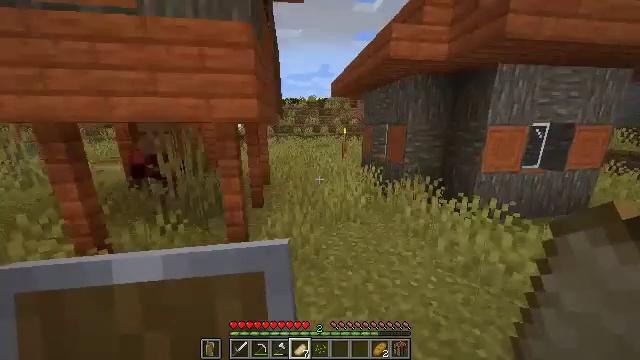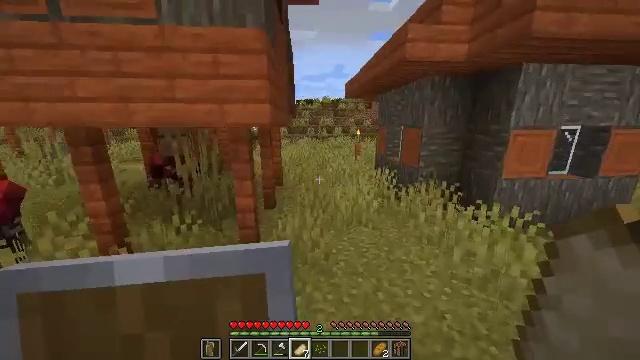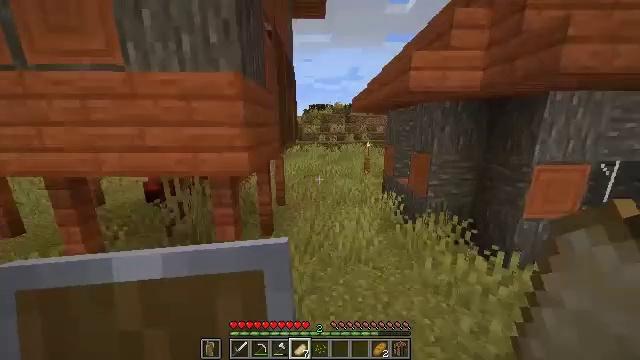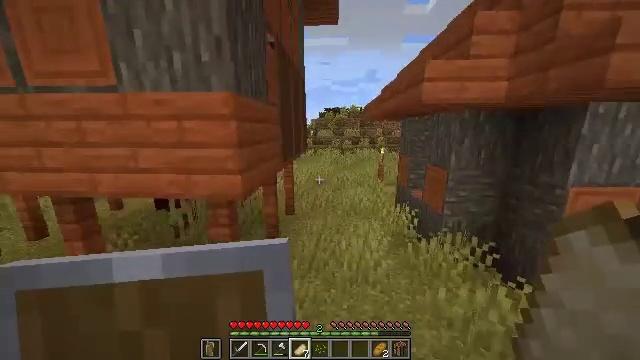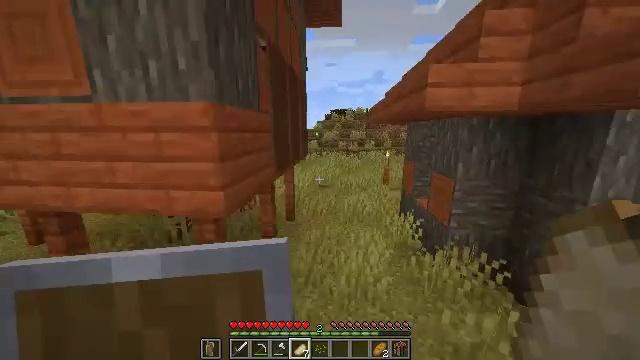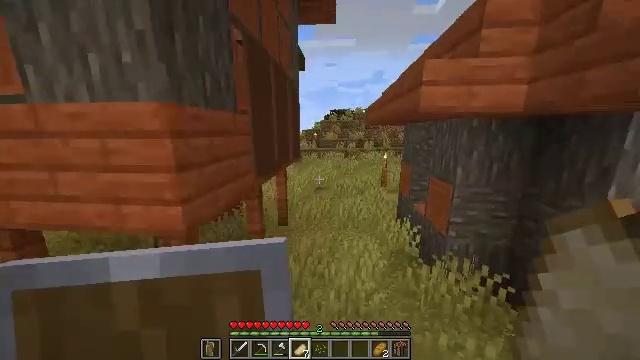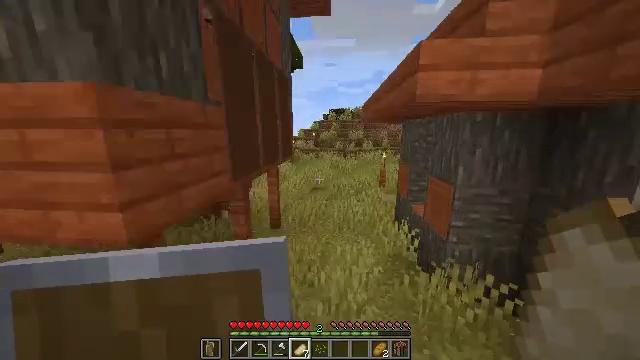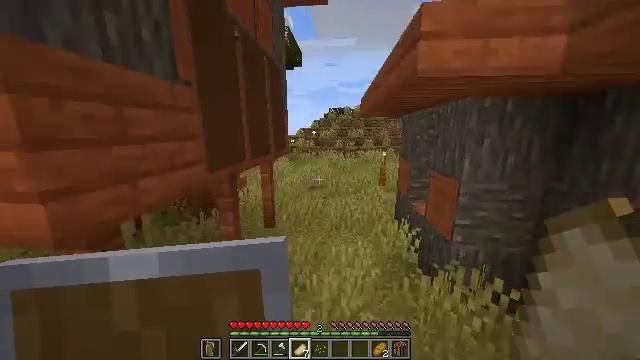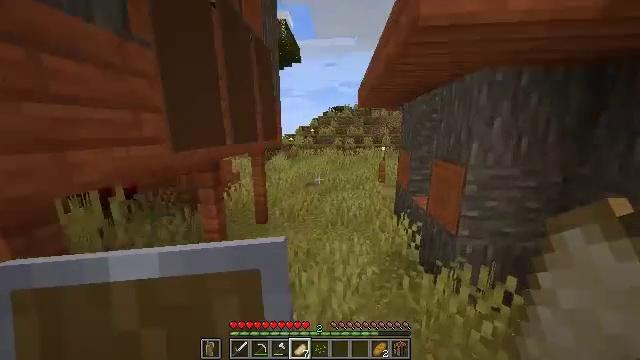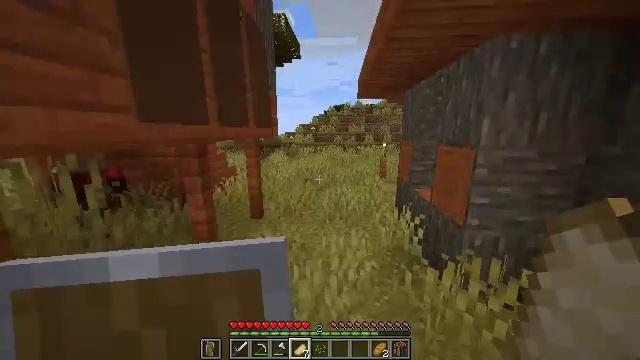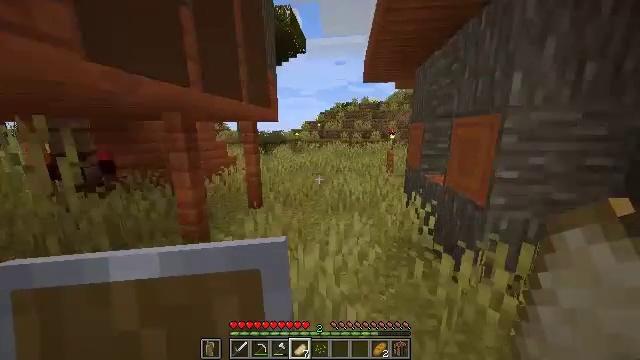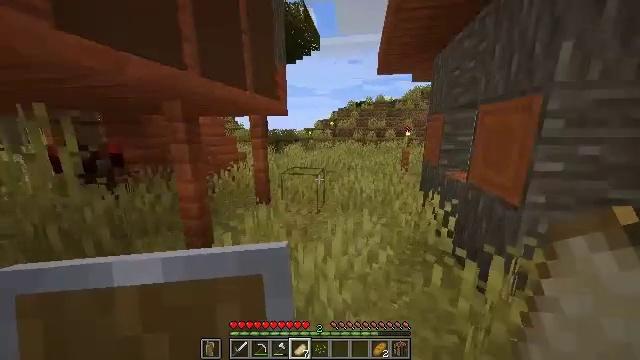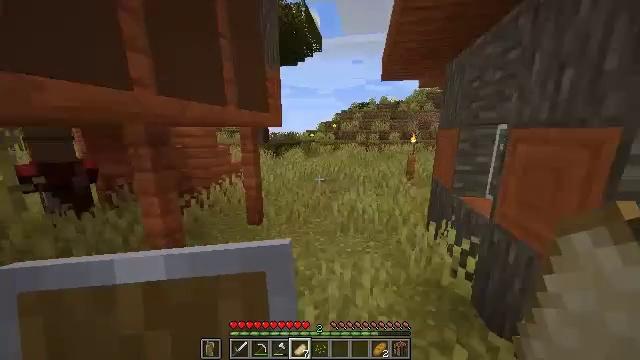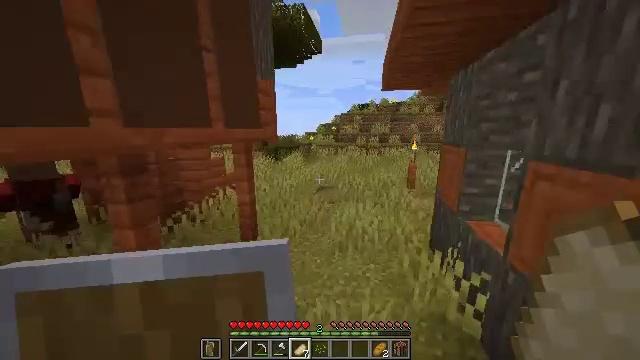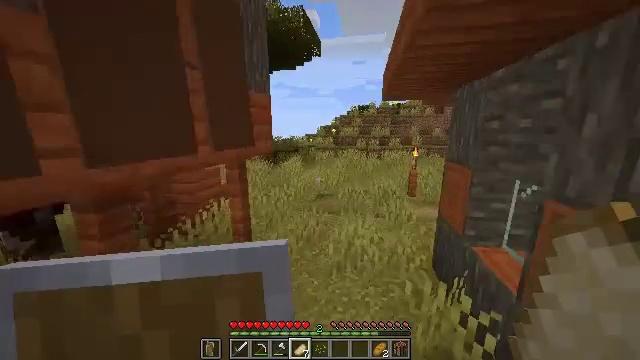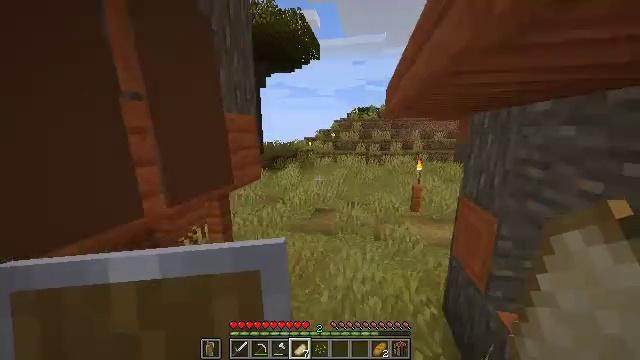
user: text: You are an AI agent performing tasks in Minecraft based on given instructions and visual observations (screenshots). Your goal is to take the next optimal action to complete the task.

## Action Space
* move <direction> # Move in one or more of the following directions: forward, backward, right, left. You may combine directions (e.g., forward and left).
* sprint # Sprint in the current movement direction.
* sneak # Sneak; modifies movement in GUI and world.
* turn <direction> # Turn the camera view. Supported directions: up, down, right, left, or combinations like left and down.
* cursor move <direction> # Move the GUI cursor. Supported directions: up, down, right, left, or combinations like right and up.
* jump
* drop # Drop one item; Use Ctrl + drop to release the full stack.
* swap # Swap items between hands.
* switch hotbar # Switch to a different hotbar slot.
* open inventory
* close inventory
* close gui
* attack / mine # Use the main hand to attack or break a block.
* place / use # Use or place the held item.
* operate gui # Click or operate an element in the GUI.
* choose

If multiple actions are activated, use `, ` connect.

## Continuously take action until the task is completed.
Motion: motion action
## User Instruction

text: Break the bookshelf for books.
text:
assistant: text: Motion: move forward and move right, turn left, jump
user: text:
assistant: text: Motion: move forward, turn left, jump
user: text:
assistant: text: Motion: move forward, turn left, jump
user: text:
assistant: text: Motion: move forward, turn left, jump
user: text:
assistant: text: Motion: move forward, jump
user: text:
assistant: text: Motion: move forward, jump
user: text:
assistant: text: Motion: move forward, jump
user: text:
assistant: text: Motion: move forward, jump
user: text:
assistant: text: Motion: move forward, jump
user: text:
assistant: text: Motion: move forward, turn left, jump
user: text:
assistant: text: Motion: move forward, turn left, jump
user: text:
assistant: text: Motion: move forward, jump
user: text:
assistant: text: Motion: move forward, jump
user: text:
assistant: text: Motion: move forward, jump
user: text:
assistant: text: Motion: move forward, jump
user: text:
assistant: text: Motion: move forward, jump
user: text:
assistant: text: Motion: move forward, jump
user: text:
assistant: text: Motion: move forward, jump
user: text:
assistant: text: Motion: move forward, jump
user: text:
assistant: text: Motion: move forward, jump
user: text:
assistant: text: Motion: move forward, jump
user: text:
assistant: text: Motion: move forward, jump
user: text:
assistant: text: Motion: move forward, turn left, jump
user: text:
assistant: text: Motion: move forward, turn left, jump
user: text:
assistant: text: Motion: move forward, turn left, jump
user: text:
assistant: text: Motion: move forward, turn left, jump
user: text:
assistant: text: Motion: move forward, jump
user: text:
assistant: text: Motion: move forward, jump
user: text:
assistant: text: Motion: move forward, turn left, jump
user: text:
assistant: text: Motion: move forward, turn left, jump